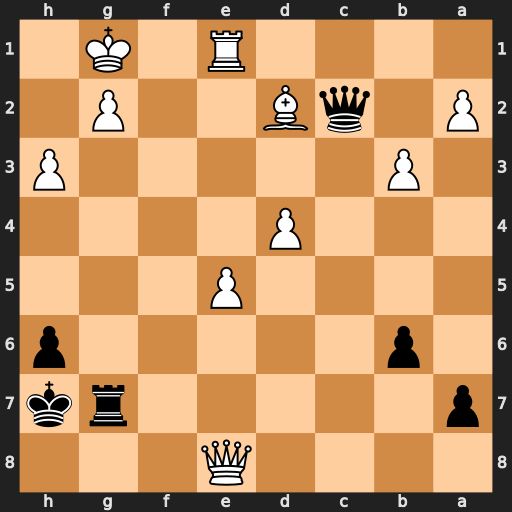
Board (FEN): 4Q3/p5rk/1p5p/4P3/3P4/1P5P/P1qB2P1/4R1K1
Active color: b
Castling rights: -
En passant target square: -
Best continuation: Qxd2 Re2 Qxe2